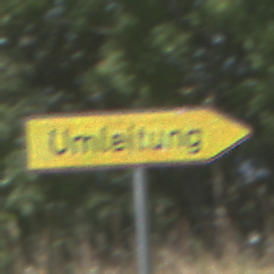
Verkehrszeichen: UmleitungswegweiserRechtsweisend
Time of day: Midday
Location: Outdoor (Nature)
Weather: Clear
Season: NotSpecified
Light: Natural